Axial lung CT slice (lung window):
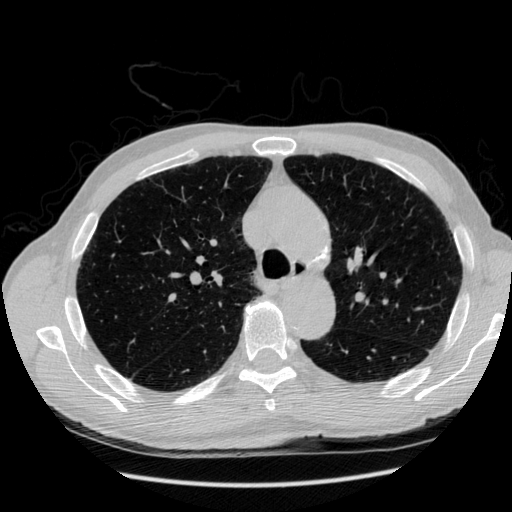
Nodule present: no